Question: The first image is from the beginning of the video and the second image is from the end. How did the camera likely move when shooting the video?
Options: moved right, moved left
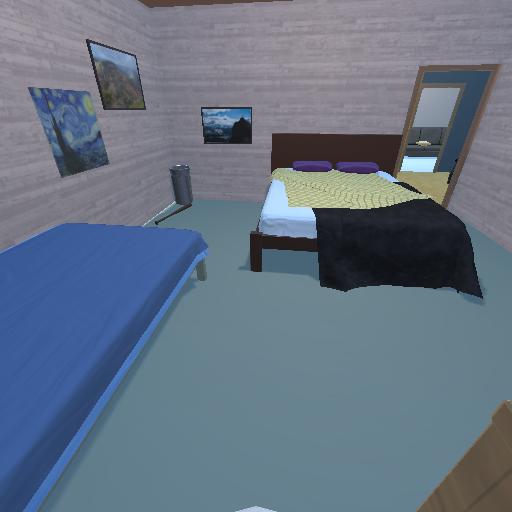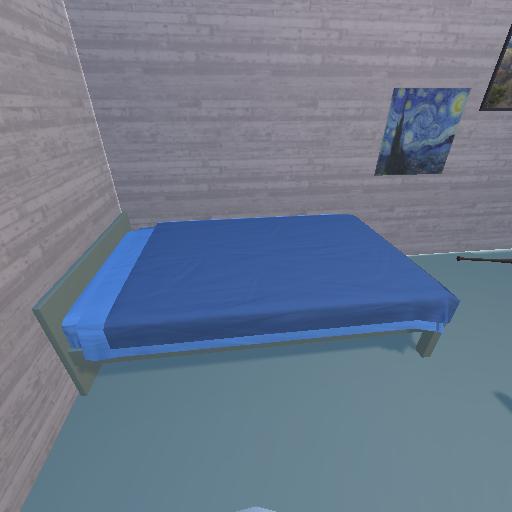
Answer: moved right